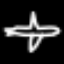
Label: airplane